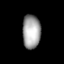
Tissue: lung
Cell type: Fibroblasts
Senescence score: 0.5848
Nuclear area (px): 598
Mean DAPI intensity: 162.333